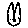
Label: cat